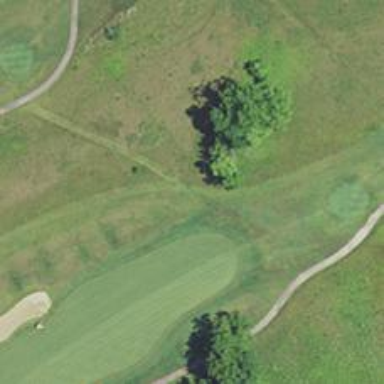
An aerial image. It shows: Service road designated as golf cart path.